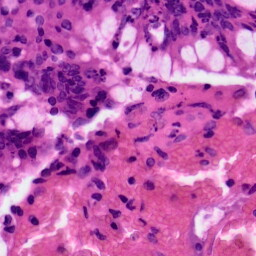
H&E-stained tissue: Colon